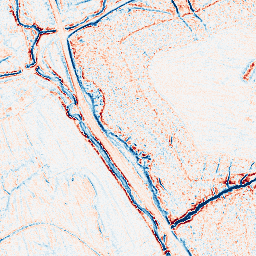
Category: edge_preserving
Decomposition family: anisotropic_diffusion
Decomposition parameters: iterations: 10
kappa: 30
gamma: 0.1
Upsampling method: cubic_catmull_rom
Upsampling parameters: scale: 8
Upsampling scale: 8